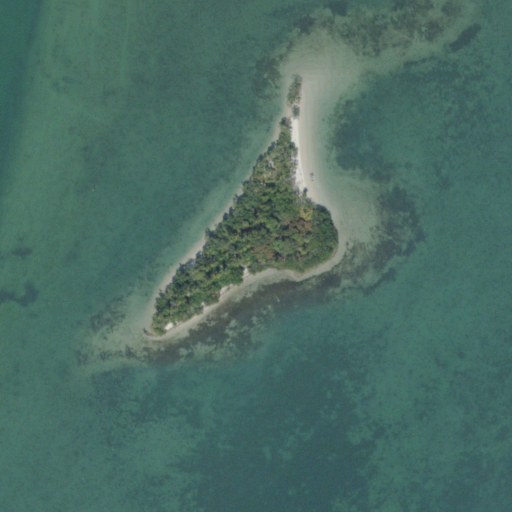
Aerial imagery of island in Florida named Pace Picnic Islands containing open water, herbaceous wetlands, and grassland